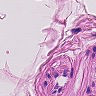
Metastatic tissue present: no